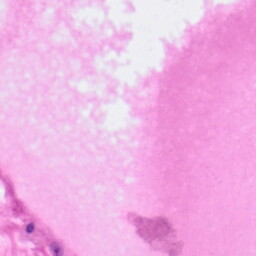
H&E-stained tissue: Pancreatic